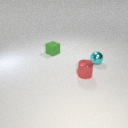
small cyan metal sphere to the right of small green rubber cube